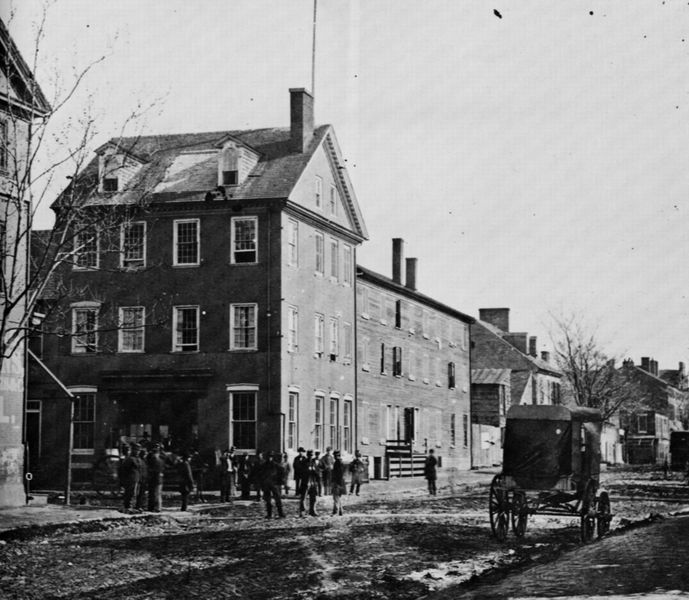
Titel: Polizeiamt, Alexandria VA.
Künstler: Mathew B. Brady
Schlagwörter: baum, himmel, schatten, weiß, bäume, landschaft, menschen, stadt, fenster, grau, licht, männer, schwarz, strasse, szene, dach, gebäude, haus, weg, menge, häuser, vögel, zweige, personen, kamin, kamine, räder, schornstein, deutschland, ort, passanten, strassenansicht, giebel, schornsteine, kahl, kutsche, kutschen, auto, rad, wagen, treppe, stufen, warten, foto, fotografie, photographie, berlin, kreuzung, schwarz-weiß, schlamm, menschenmenge, photo, matsch, nachkriegszeit, fotot, mesnchen, zlinder, 20er jahre, fenstrer, unasphaltiert, edach